Question: Rite now, the entire screen is scrollable.

I would like to set the Part B (refer photo) only scrollable meanwhile the Part A (video part)
is fixed. Below is my code rite now. Please help.
'''
<LinearLayout --some code here-->
<ScrollView
--some code here-->
<LinearLayout
android:id="@+id/videoPlayer"
>
<VideoView
--some code here--/>
<MediaController
android:layout_width="fill_parent"
/>
<TextView
--some code />
<TextView
--some code />
<ImageView some code
</ImageView>
<RelativeLayout --some code here-->
<TextView
android:id="@+id/scarfPrice"
/>
<Button android:id="@+id/btnPurchase"
/>
</RelativeLayout>
</LinearLayout>
</ScrollView>
</LinearLayout>
'''
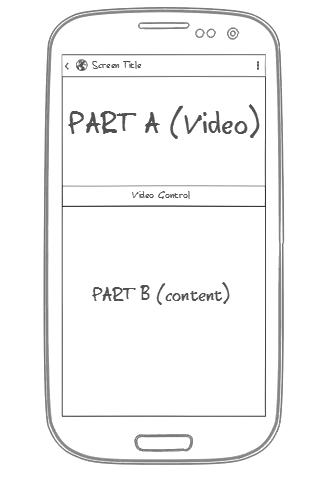
Answer: '''
<LinearLayout --some code
--some code here-->
<LinearLayout
android:id="@+id/videoPlayer"
>
<VideoView
--some code here--/>
<MediaController
android:layout_width="fill_parent"
/>
<ScrollView>
<LinearLayout>
<TextView
--some code />
<TextView
--some code />
<ImageView some code
</ImageView>
<RelativeLayout --some code here-->
<TextView
android:id="@+id/scarfPrice"
/>
<Button android:id="@+id/btnPurchase"
/>
</RelativeLayout>
</LinearLayout>
</ScrollView>
</LinearLayout>
</ScrollView>
</LinearLayout>
'''
tldr: Only wrap the content part in the scrollview but since a scrollview can only have one child, nest another linearlayout inside of the scrollview.
EDIT: Remove original '</ScrollView>' and redundant 'LinearLayout'
'''
<LinearLayout --some code
--some code here-->
>
<VideoView
android:id="@+id/videoPlayer"
--some code here--/>
<MediaController
android:layout_width="fill_parent"
/>
<ScrollView>
<LinearLayout>
<TextView
--some code />
<TextView
--some code />
<ImageView some code
</ImageView>
<RelativeLayout --some code here-->
<TextView
android:id="@+id/scarfPrice"
/>
<Button android:id="@+id/btnPurchase"
/>
</RelativeLayout>
</LinearLayout>
</ScrollView>
</LinearLayout>
'''